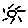
Label: sun